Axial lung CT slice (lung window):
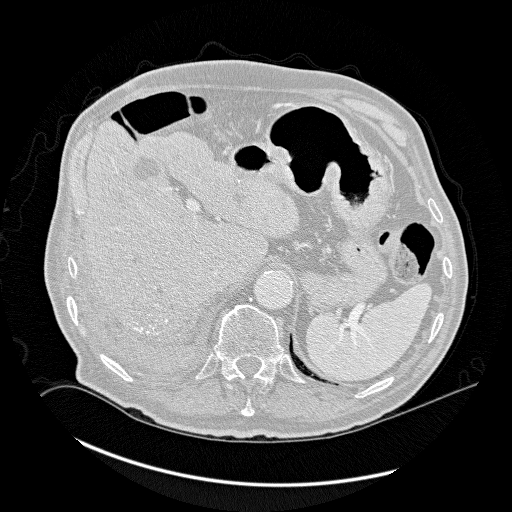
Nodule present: no